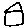
Label: house